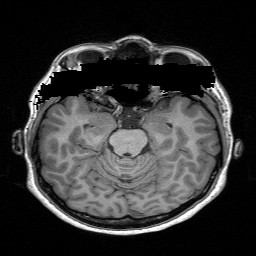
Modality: T1w
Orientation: coronal